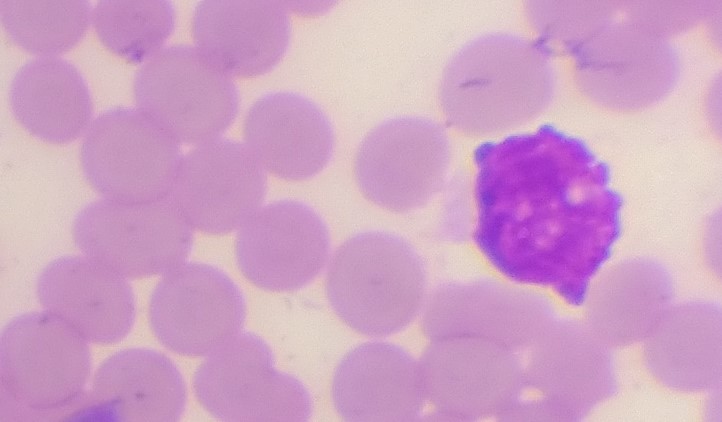
White blood cell type: Basophil